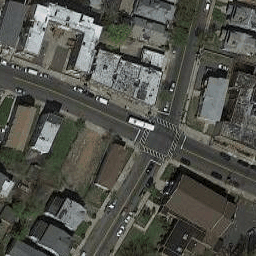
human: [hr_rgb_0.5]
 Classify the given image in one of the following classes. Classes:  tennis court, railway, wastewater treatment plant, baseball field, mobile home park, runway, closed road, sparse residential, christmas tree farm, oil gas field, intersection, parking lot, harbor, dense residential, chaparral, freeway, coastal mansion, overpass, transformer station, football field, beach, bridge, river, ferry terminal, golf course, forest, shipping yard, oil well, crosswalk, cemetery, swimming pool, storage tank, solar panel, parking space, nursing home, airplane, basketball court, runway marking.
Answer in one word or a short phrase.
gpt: intersection